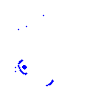
Particle: kaon